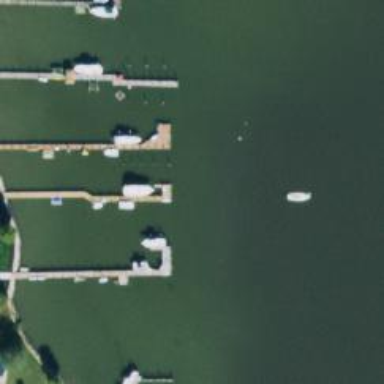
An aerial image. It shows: Man-made pier.